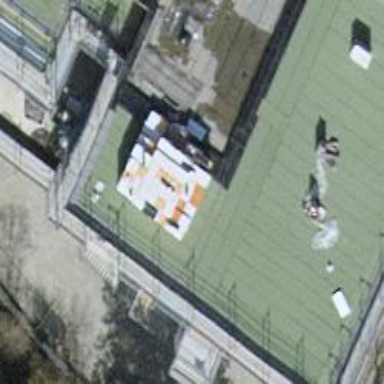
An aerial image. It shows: View of roof of building.